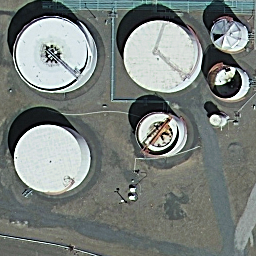
Label: storage tanks